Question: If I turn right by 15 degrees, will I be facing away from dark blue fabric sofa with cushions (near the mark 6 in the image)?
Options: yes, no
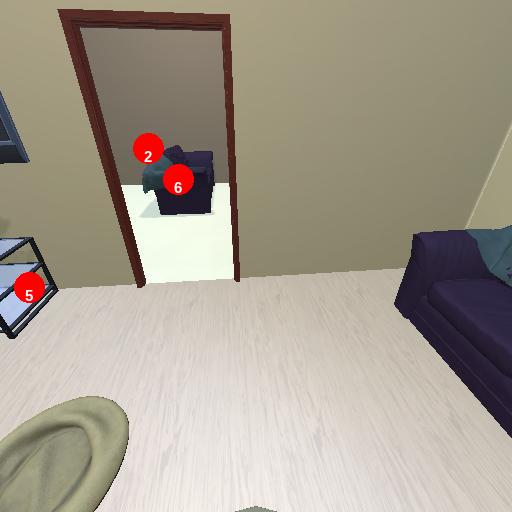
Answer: yes